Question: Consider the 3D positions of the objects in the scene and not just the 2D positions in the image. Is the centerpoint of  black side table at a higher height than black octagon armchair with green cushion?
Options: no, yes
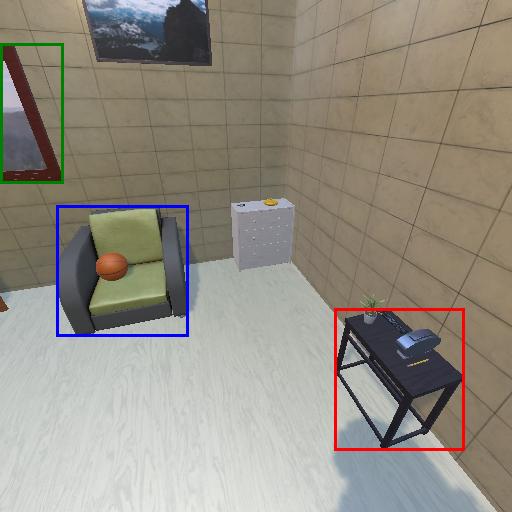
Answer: no